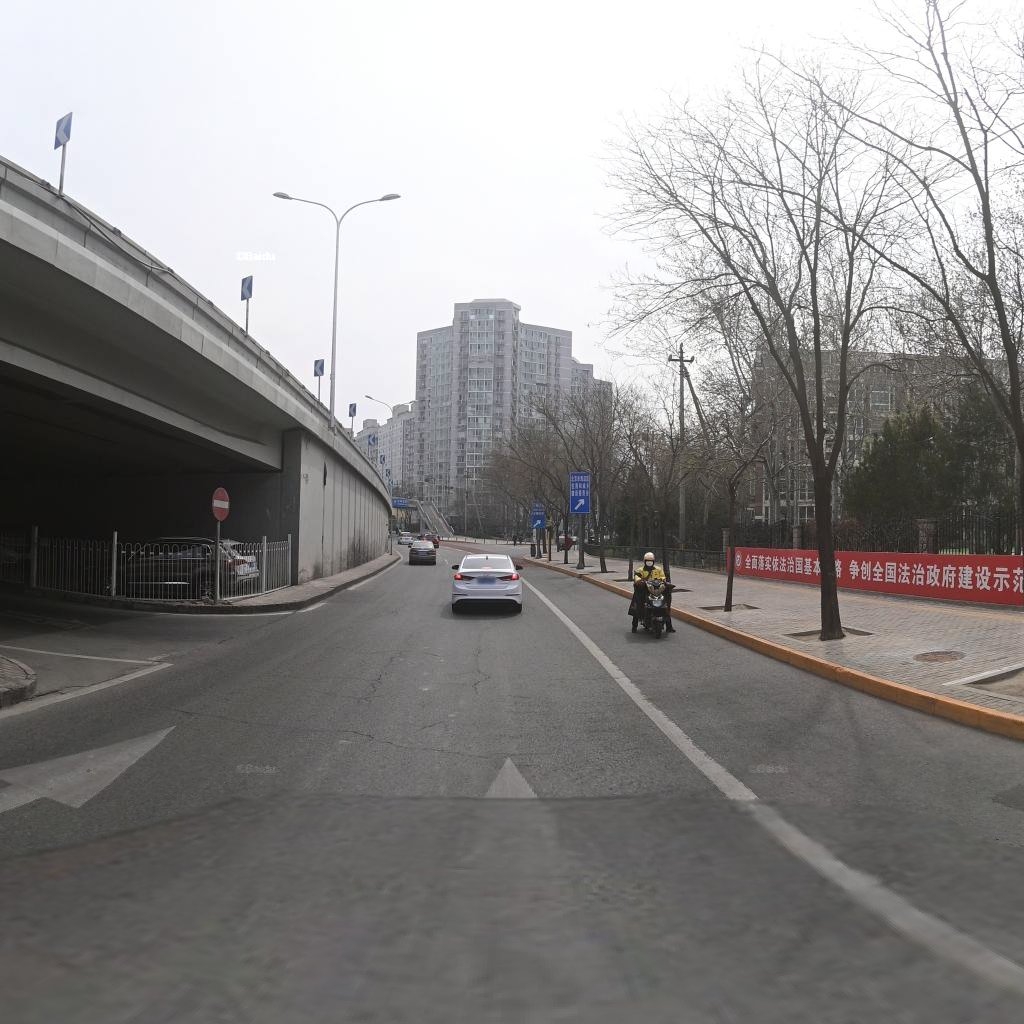
Region: Haidian
Road damage annotations: longitudinal crack, longitudinal crack, transverse crack, manhole cover, longitudinal crack, longitudinal crack